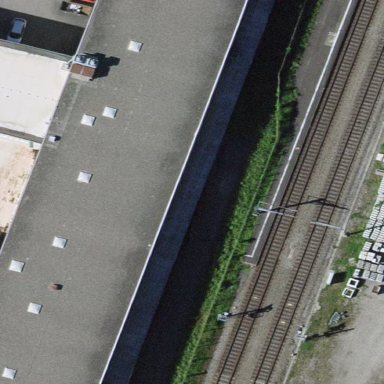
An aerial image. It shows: Building part with flat roof.